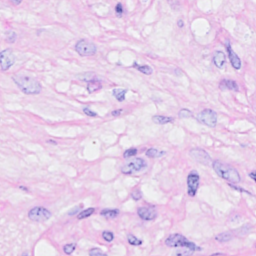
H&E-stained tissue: Breast